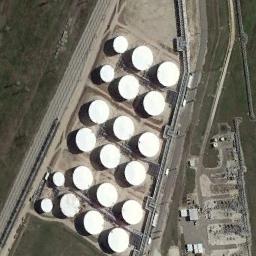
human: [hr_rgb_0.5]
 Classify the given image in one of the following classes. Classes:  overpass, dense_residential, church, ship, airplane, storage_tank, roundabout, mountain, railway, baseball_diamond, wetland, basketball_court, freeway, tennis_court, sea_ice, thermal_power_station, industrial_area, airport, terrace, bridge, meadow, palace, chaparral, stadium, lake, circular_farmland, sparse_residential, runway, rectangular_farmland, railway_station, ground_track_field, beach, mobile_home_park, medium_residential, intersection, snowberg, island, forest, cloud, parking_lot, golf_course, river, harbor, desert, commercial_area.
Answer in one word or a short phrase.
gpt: storage_tank